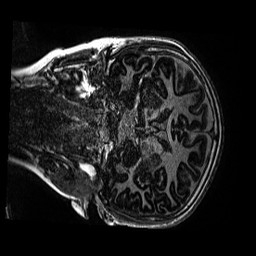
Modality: MP2RAGE
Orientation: coronal
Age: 12
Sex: male
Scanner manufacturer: siemens
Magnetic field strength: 3 T
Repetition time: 4 s
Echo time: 0.00299 s